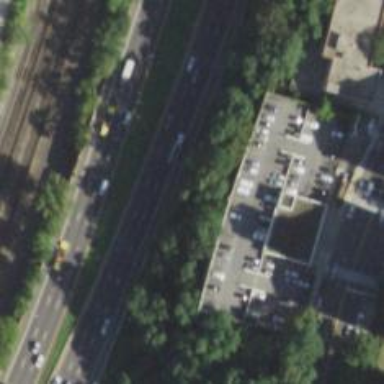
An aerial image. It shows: Multi-storey parking building.